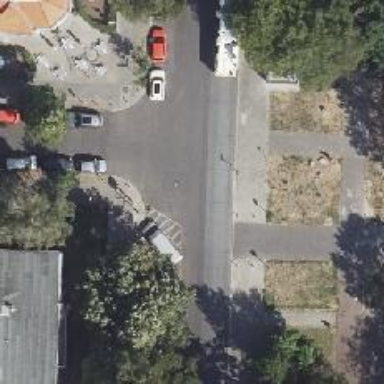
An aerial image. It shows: Asphalt footpath with unmarked crossing.